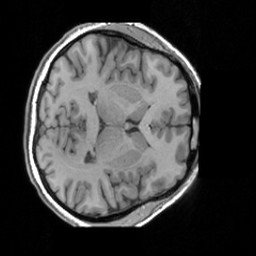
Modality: T1w
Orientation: axial
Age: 19
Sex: female
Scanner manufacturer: siemens
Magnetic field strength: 3 T
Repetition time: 1.63 s
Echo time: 0.00311 s